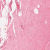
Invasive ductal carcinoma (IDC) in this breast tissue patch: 0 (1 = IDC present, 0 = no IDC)